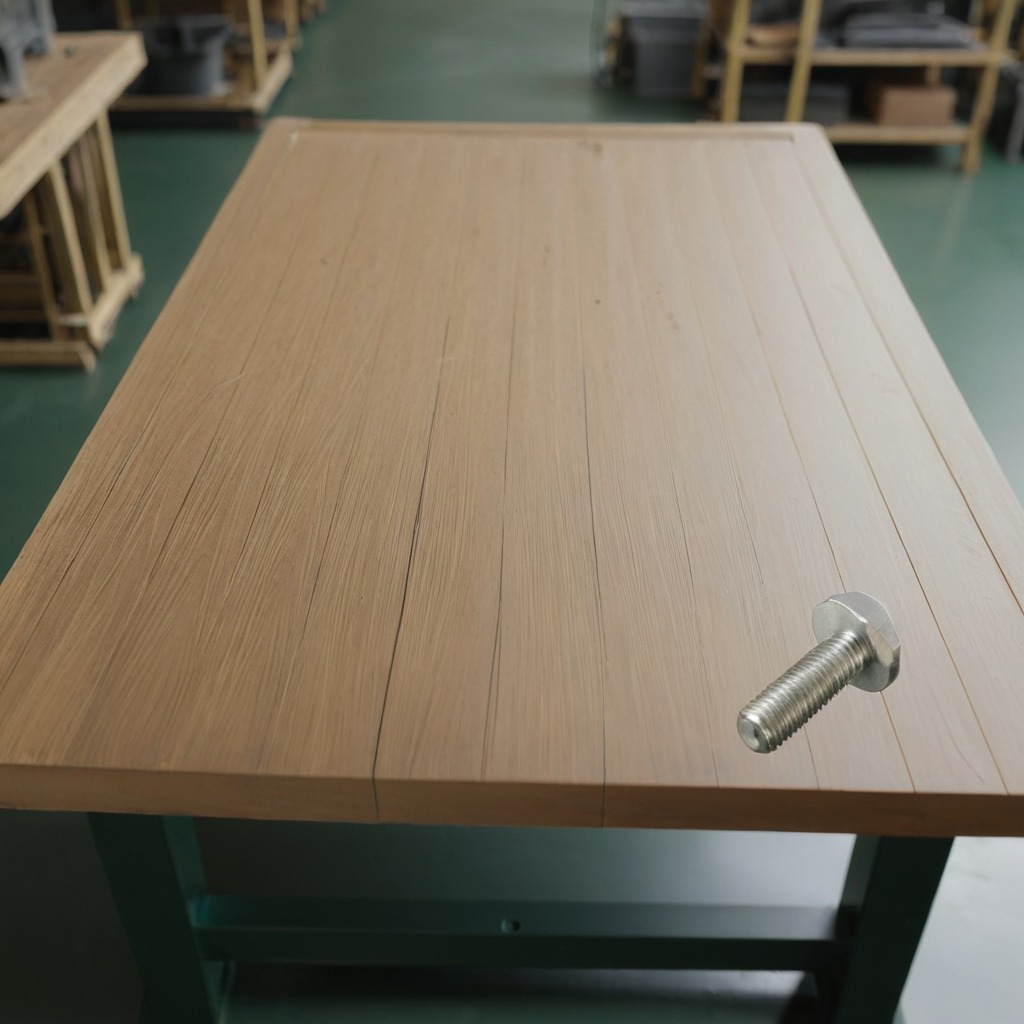
A metal screw lies on a workbench inside a coastal fishing gear workshop.